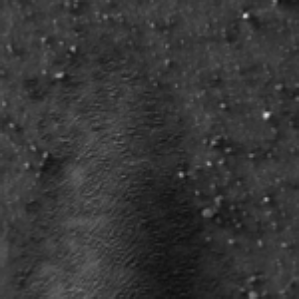
Label: frost